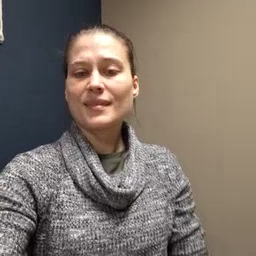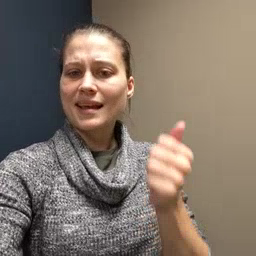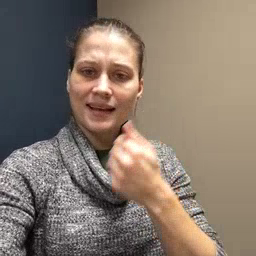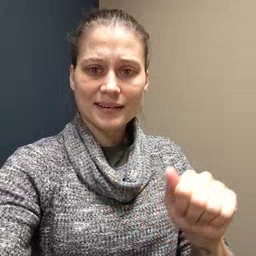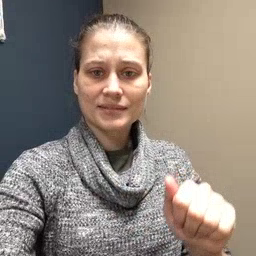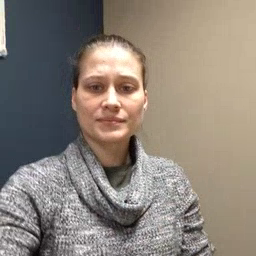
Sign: any